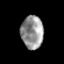
Tissue: prostate
Cell type: Epithelial cells
Senescence score: 0.2553
Nuclear area (px): 719
Mean DAPI intensity: 149.804